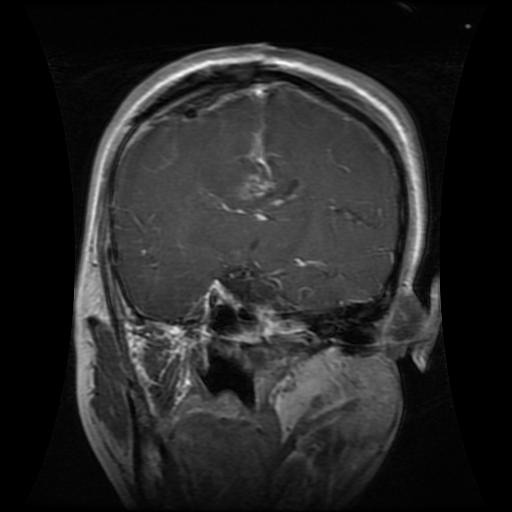
Label: glioma